Field crop: maize
Growth stage: 2
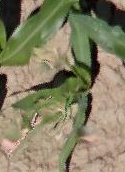
Species: maize